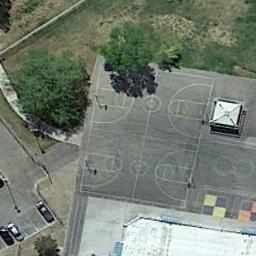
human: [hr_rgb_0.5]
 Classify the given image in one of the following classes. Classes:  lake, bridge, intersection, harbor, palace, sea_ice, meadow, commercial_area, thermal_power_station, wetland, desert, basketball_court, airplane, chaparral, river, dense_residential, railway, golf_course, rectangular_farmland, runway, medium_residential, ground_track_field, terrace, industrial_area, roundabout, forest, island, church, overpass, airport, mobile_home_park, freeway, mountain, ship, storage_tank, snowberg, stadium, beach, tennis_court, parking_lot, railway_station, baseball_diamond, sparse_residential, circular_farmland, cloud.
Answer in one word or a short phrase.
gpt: basketball_court